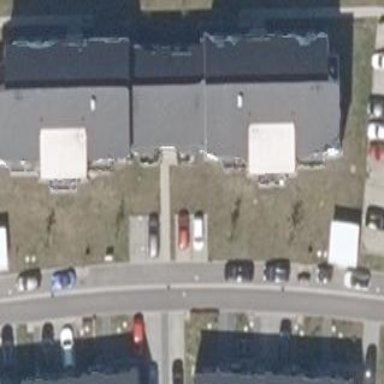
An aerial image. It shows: Residential building.